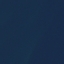
Label: SeaLake